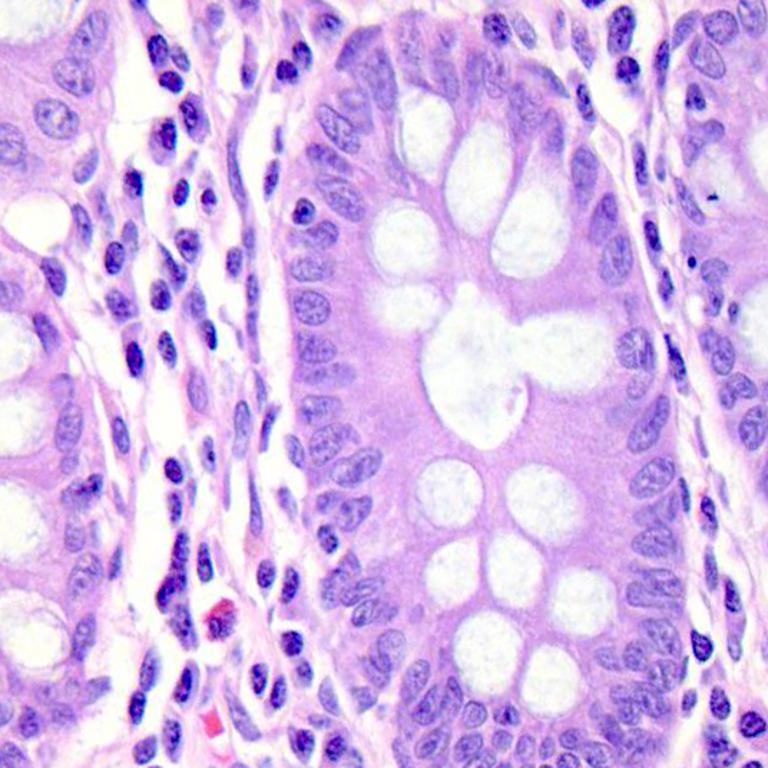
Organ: colon
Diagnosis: benign